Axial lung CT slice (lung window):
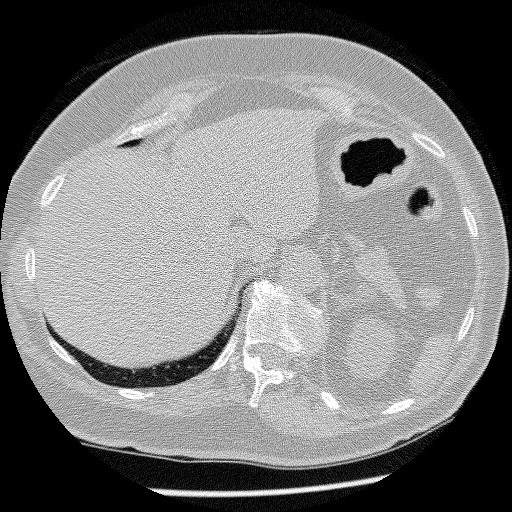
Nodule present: no